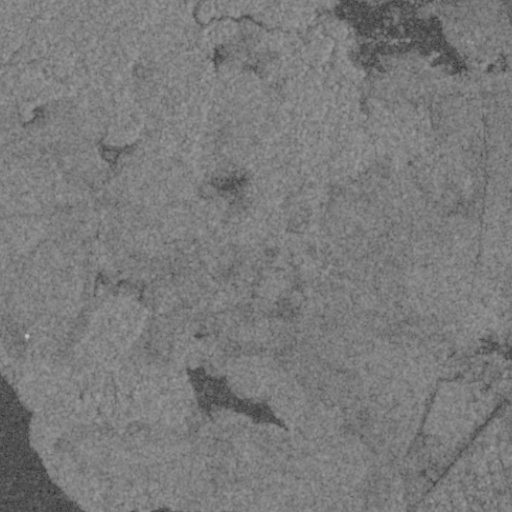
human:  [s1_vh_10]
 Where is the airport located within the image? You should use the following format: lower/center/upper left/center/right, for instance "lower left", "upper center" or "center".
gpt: The airport is located in the lower right of the image.
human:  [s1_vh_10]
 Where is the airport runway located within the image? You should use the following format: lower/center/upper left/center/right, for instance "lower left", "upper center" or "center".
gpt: The airport runway is located in the lower right of the image.
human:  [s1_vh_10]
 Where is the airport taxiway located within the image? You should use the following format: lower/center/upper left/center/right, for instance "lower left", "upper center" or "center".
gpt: The airport taxiway is located in the lower right of the image.
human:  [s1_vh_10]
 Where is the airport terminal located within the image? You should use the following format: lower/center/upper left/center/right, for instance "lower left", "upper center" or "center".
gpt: The airport terminal is located in the lower right of the image.
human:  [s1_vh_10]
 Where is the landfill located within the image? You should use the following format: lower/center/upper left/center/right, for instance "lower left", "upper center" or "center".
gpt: The landfill is located in the center right of the image.
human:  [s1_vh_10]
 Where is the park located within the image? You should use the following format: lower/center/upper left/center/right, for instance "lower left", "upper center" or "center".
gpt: The park is located in the lower right of the image.
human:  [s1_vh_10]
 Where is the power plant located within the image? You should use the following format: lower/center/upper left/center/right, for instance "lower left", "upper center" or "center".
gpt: There is no power plant in the image.

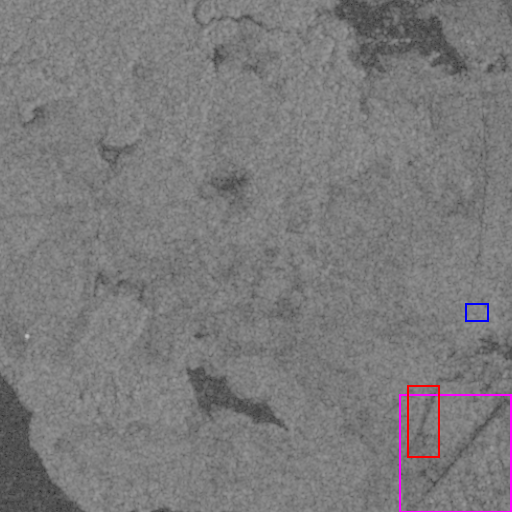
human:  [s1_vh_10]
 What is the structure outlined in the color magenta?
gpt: The structure outlined in magenta is an airport.
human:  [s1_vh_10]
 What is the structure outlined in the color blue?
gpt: The structure outlined in blue is a landfill.
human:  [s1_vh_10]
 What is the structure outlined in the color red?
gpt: The structure outlined in red is a park.
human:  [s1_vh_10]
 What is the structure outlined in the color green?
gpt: There is no green outline.